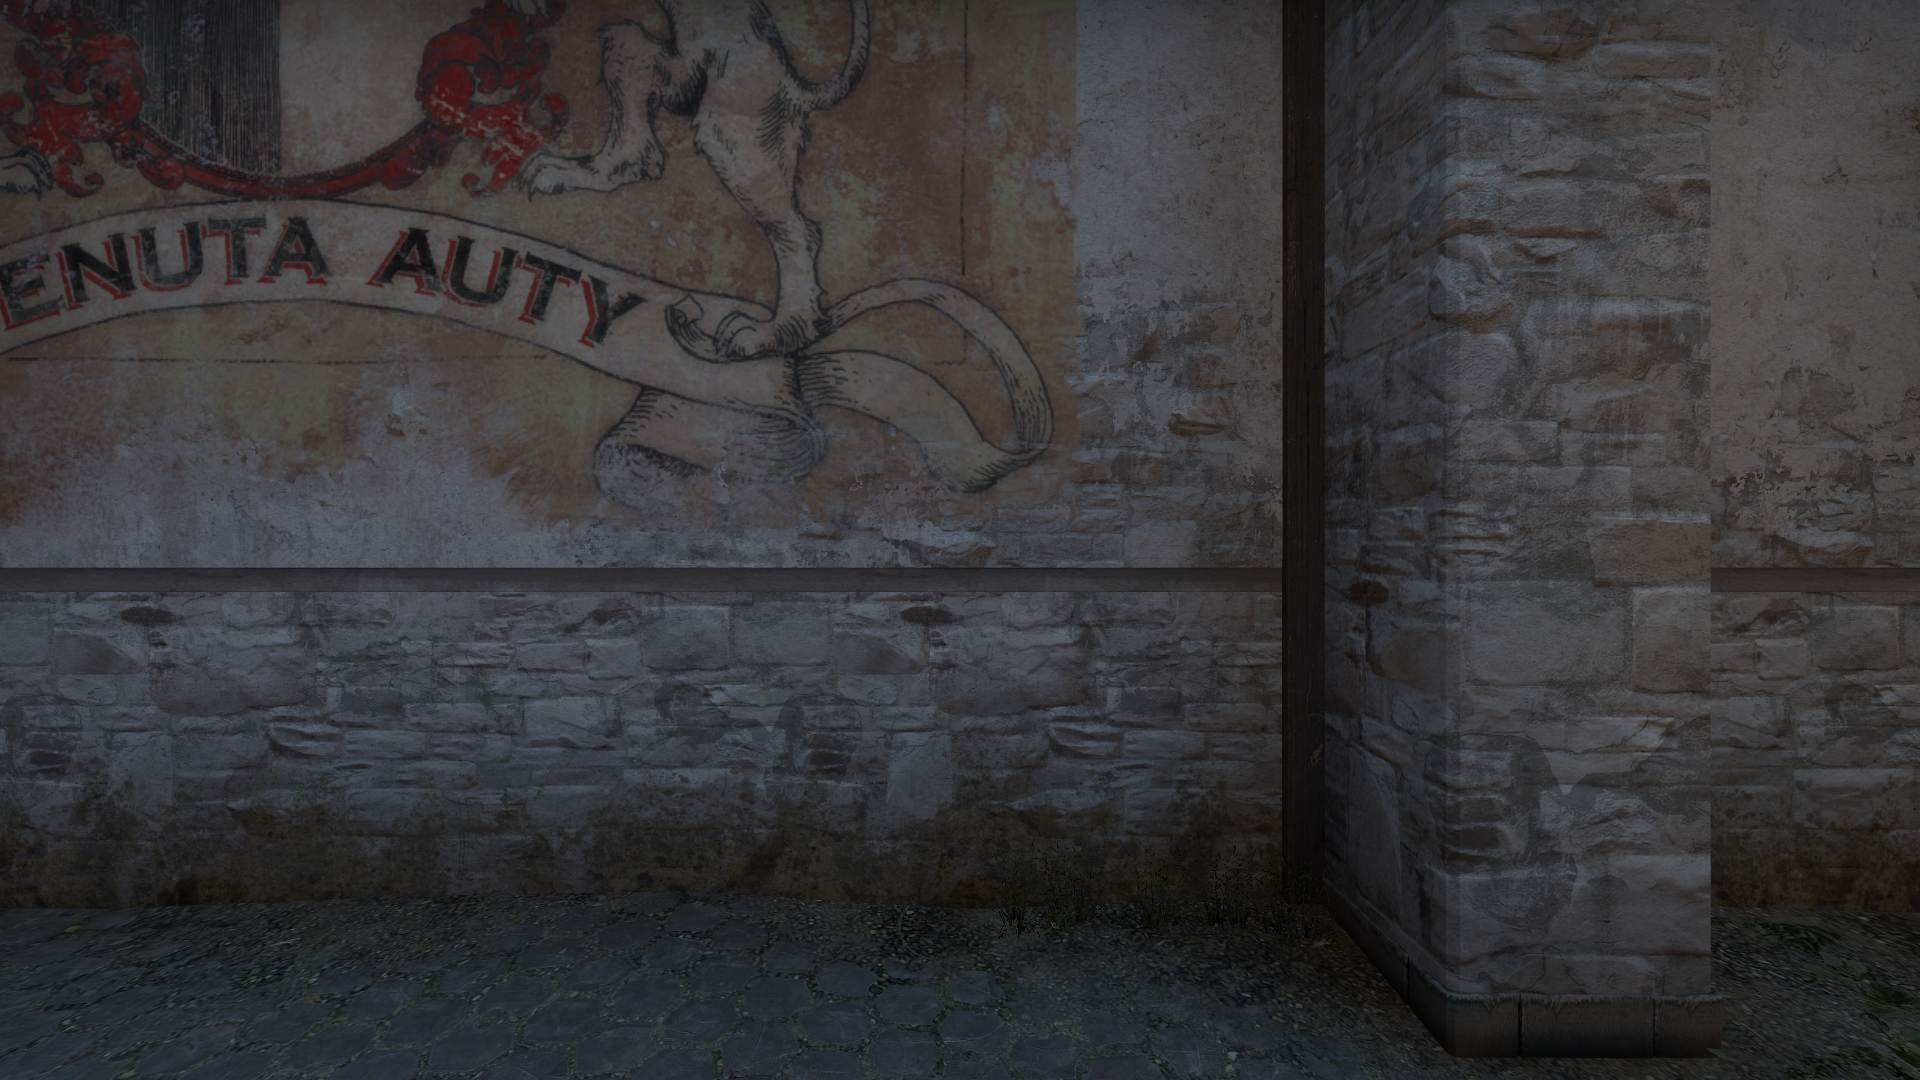
Map: de_inferno